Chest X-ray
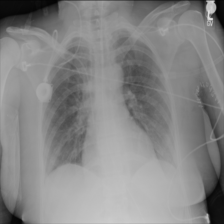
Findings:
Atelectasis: negative
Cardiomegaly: negative
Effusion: negative
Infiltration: negative
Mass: negative
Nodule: negative
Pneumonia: negative
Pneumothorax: negative
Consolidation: negative
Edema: negative
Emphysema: negative
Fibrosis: negative
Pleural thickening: negative
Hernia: negative